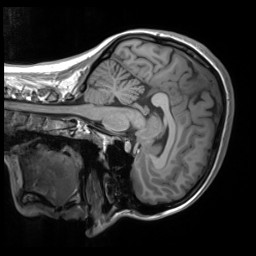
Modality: T1w
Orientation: sagittal
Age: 22
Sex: female
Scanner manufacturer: siemens
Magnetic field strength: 3 T
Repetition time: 1.8 s
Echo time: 0.00241 s